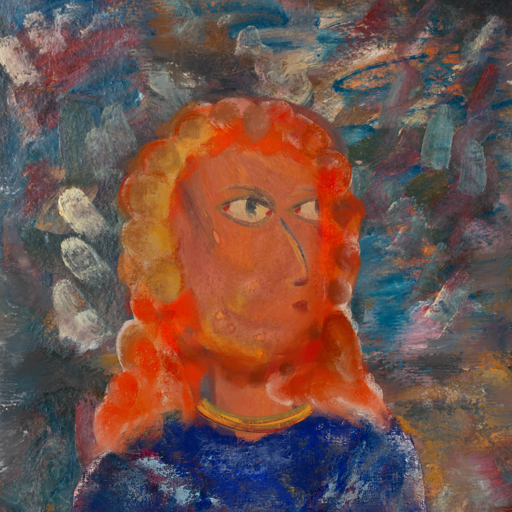
Background: Boggyland, Head And Neck Side: Mother_And_Son_Son, Face Side: GypsyMother, Bust: Irani, Hair Side: Rupkatha, Head Accessory: Blank, Second Necklace: Blank, Necklace: Mother_And_Son_Son, Baby: Blank